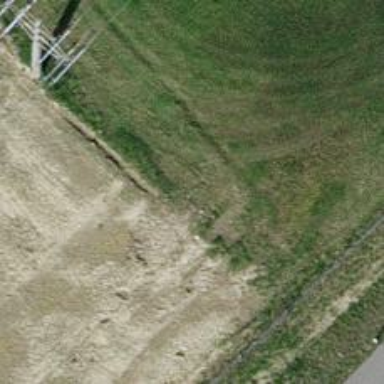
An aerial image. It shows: Track with very rough surface.